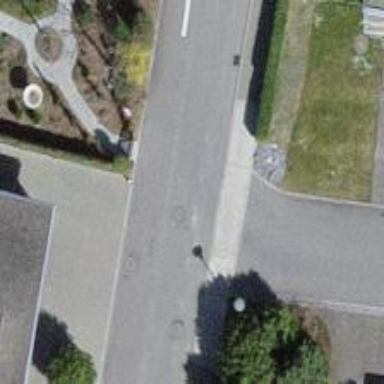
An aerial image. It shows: Unmarked crossing on the road.